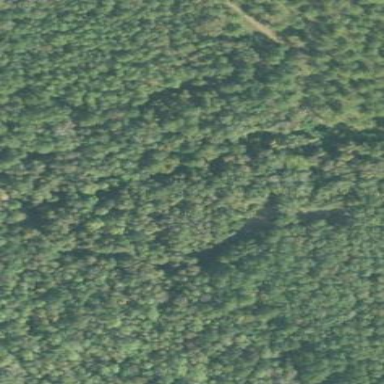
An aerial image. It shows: Mixed woodland area with various types of leaves.